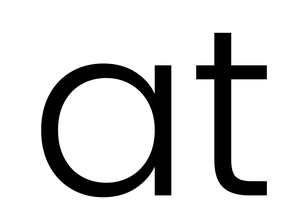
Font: Poppins-Light